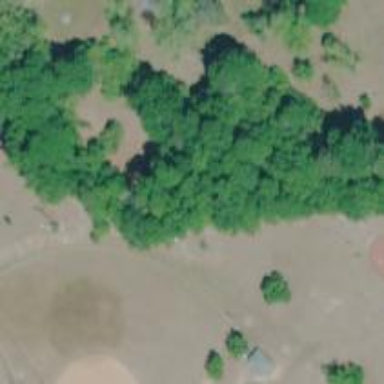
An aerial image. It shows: Disc golf basket.